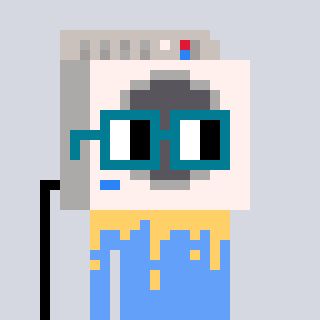
a pixel art character with square dark green glasses, a washing machine-shaped head and a blue-colored body on a cool background